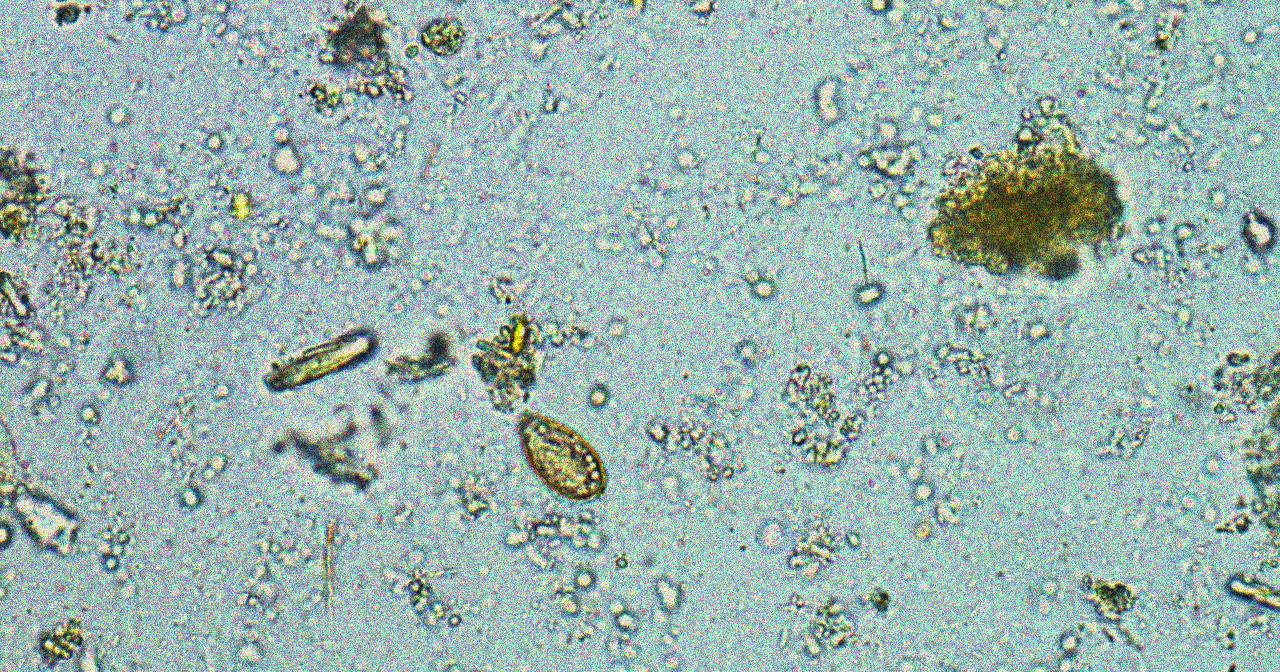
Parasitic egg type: Opisthorchis viverrine